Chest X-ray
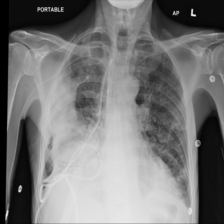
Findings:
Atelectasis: negative
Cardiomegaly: negative
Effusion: positive
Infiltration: negative
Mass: negative
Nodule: negative
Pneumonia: negative
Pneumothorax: negative
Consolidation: negative
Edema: negative
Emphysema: negative
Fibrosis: negative
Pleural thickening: negative
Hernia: negative